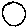
Label: circle